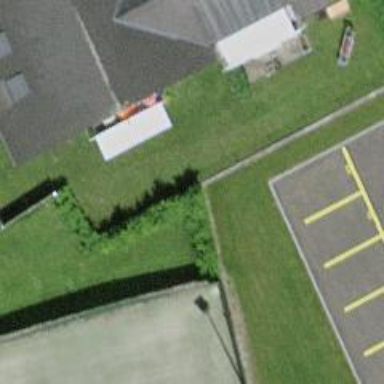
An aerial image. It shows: Hedge acting as barrier.